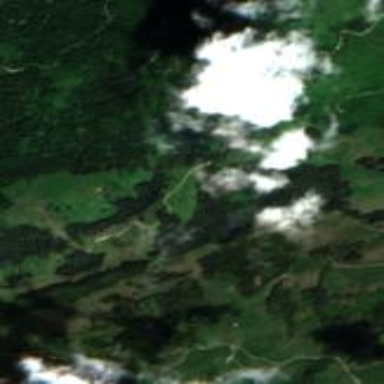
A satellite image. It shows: Forest area.